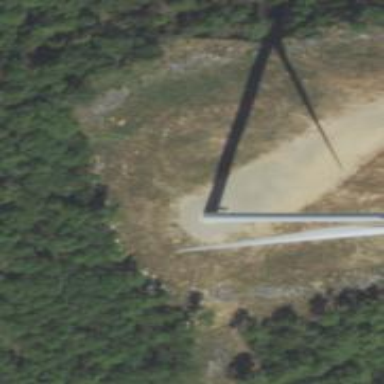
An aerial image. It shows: Wind power generator with horizontal axis wind turbine manufactured by Vestas.